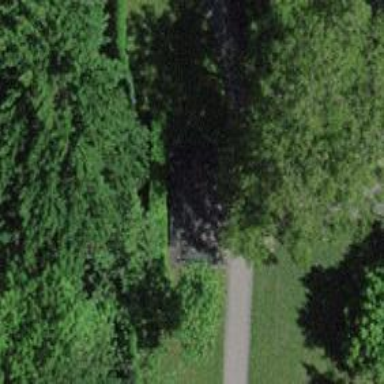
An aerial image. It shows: Bench.